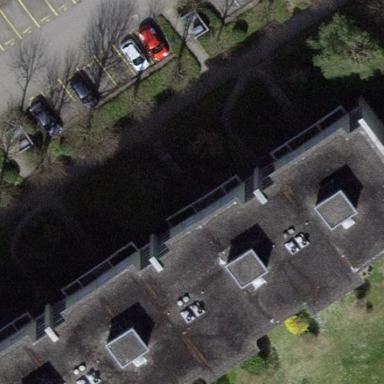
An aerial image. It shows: Apartment building with flat roof.